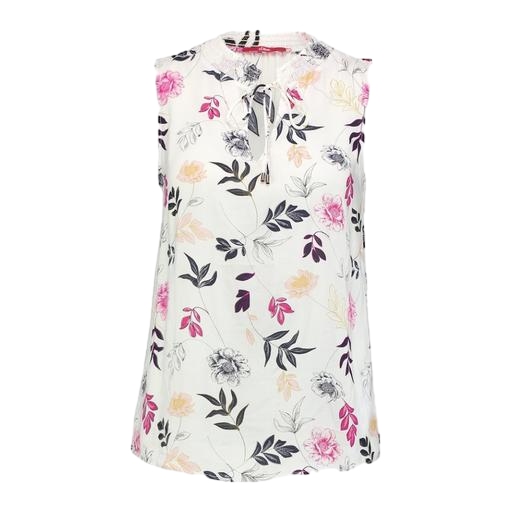
white printed sleeveless pleat-neck top, white printed sleeveless tie-front blouse, white sleeveless floral blouse, white background